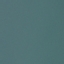
Land use / land cover class: SeaLake